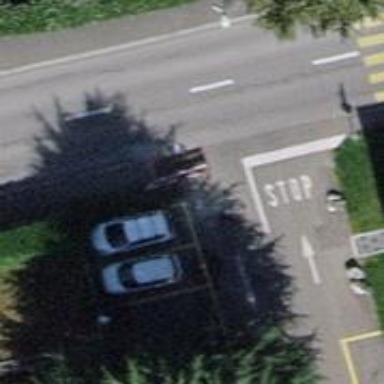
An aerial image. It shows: Unmarked crossing on the road.